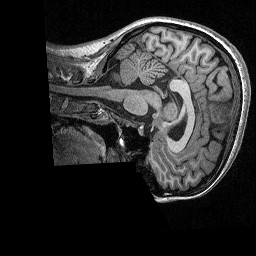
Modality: T1w
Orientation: sagittal
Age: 37
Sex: female
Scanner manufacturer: siemens
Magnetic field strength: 3 T
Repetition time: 2.3 s
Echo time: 0.00298 s